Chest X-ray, PA view. Patient: 71 years old, sex M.
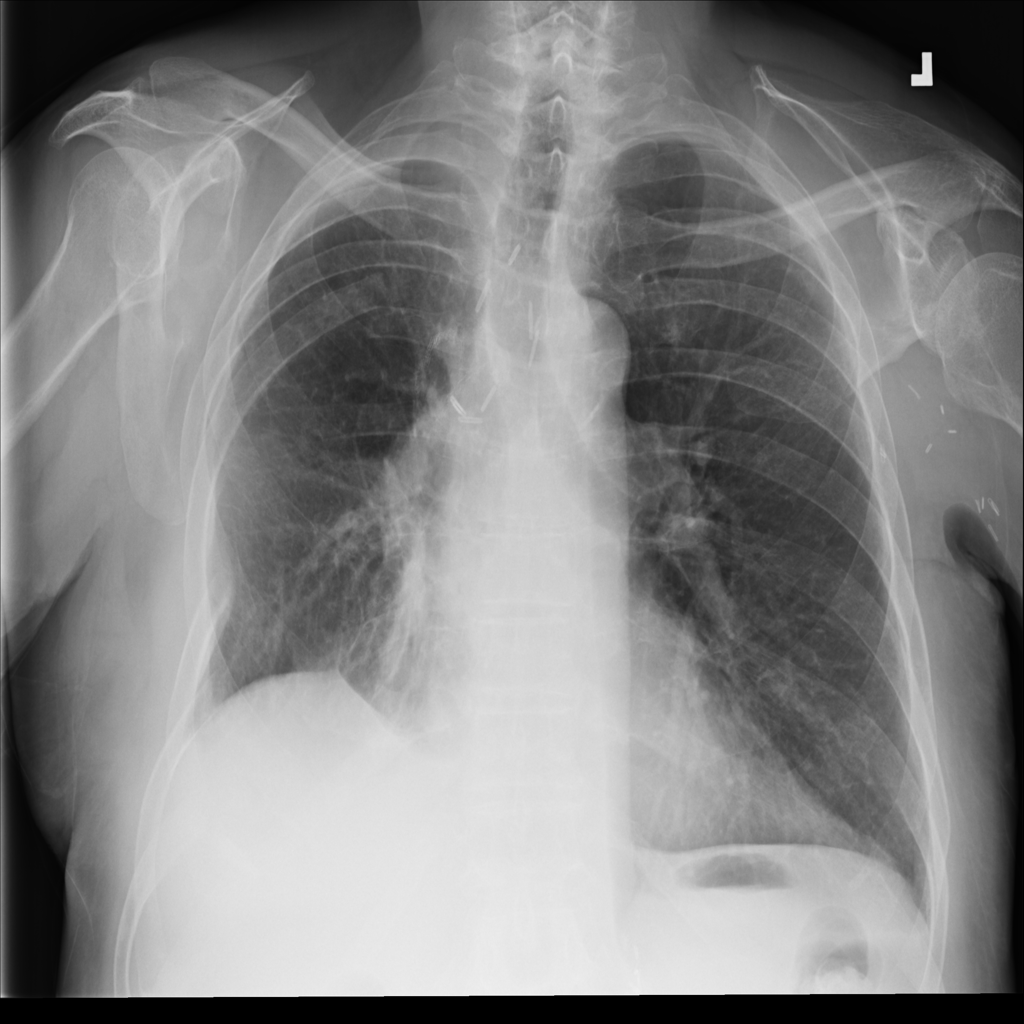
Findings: No Finding